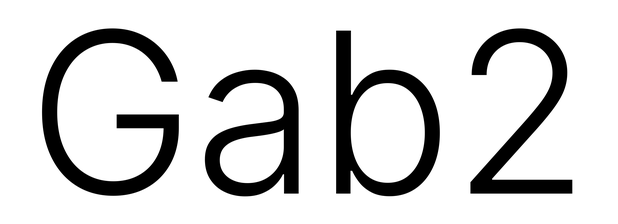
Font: Inter_Light